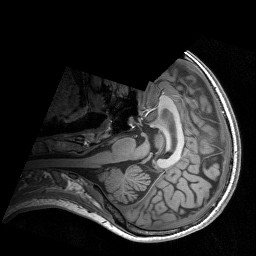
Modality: T1w
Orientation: axial
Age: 24
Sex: female
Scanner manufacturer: siemens
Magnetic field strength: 3 T
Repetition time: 1.9 s
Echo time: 0.00226 s